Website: home-depot
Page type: account-dashboard
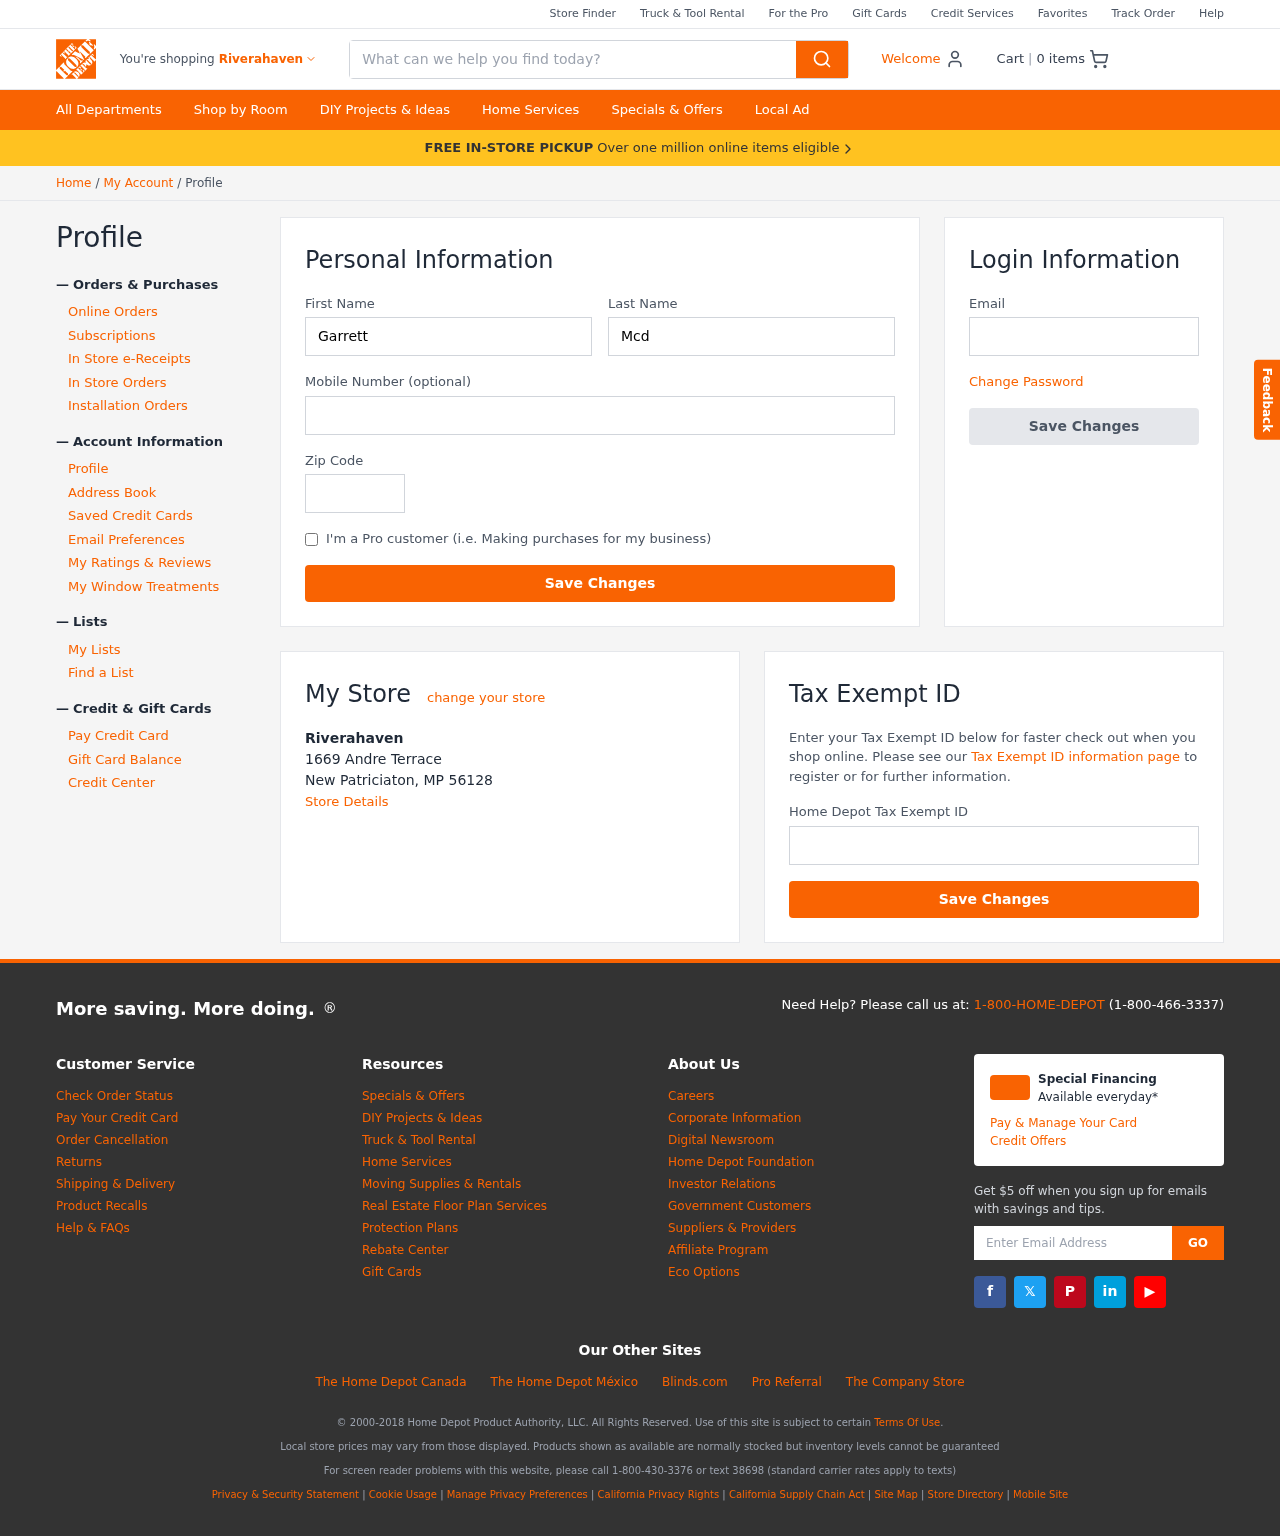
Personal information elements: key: PII_CITY
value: Riverahaven
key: PII_EMAIL
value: gmcdowell@gmail.com
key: PII_FIRSTNAME
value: Garrett
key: PII_LASTNAME
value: Mcdowell
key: PII_LOCATION1_CITY_STATE_ZIP
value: New Patriciaton, MP 56128
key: PII_LOCATION1_NAME
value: Riverahaven
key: PII_LOCATION1_STREET
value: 1669 Andre Terrace
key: PII_PHONE
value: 3463078907
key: PII_POSTCODE
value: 14997
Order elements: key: ORDER_NUM_ITEMS
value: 0
Search elements: key: HEADER_SEARCH
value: What can we help you find today?